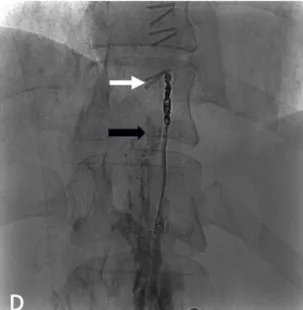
Thoracic duct embolization via percutaneous puncture of the cisterna chyli. Fluoroscopic imaging following coil embolization (white arrow) and glue embolization (black arrow).
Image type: radiology (x_ray)